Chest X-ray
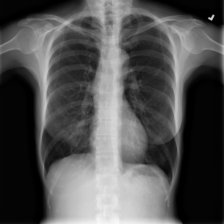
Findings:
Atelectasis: negative
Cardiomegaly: negative
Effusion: negative
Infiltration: positive
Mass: negative
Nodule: negative
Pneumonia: negative
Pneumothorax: negative
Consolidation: negative
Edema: negative
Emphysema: negative
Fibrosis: negative
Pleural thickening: negative
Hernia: negative